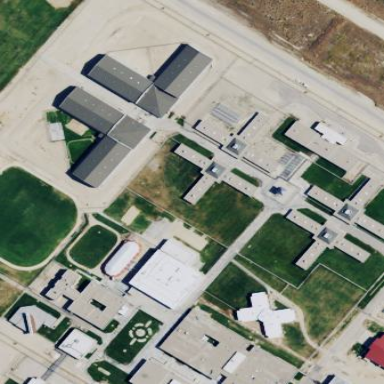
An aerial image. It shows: Prison facility surrounded by fence.